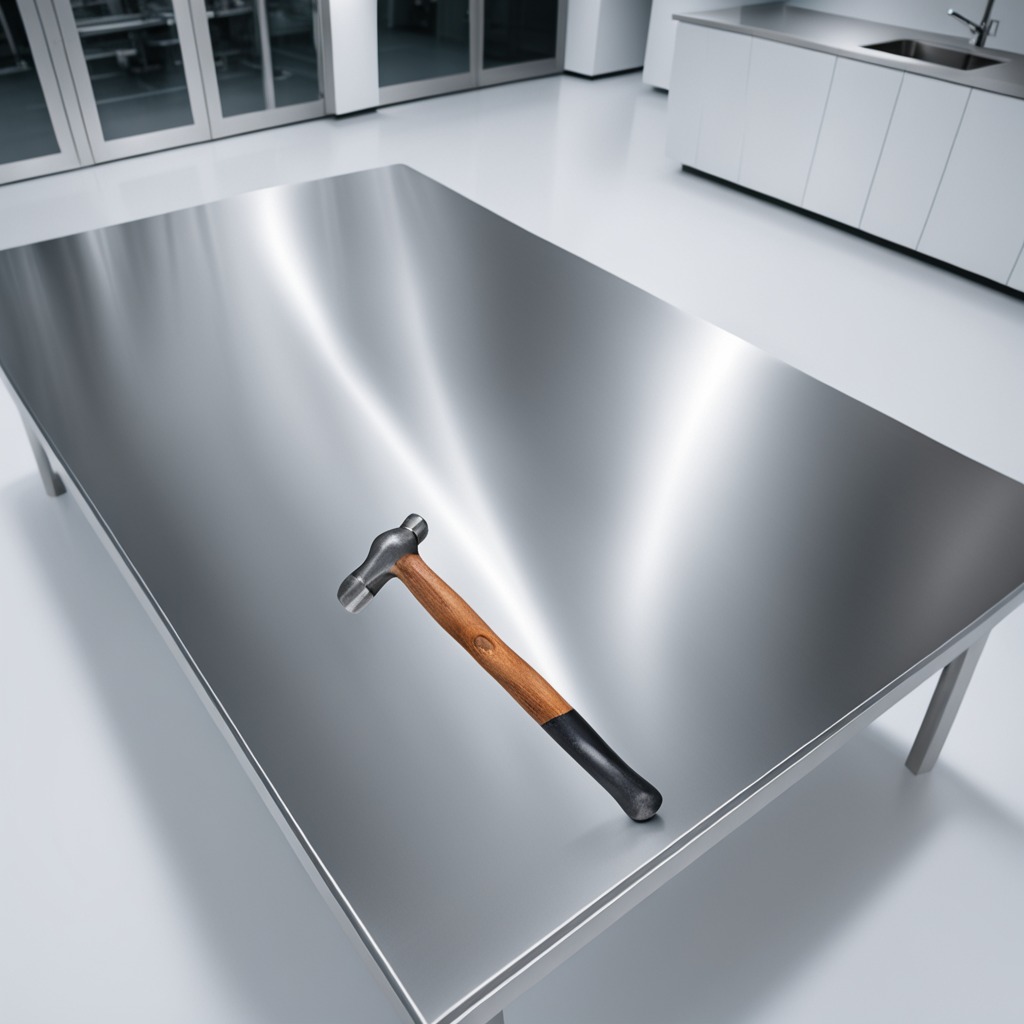
A hammer is lying on the stainless steel table.